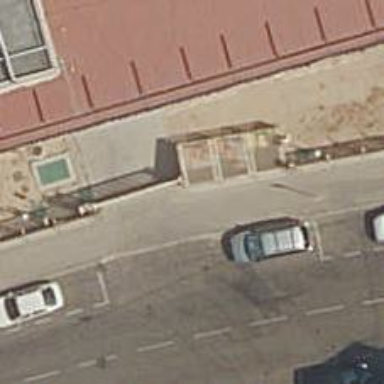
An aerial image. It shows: Swing gate.